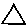
Label: triangle